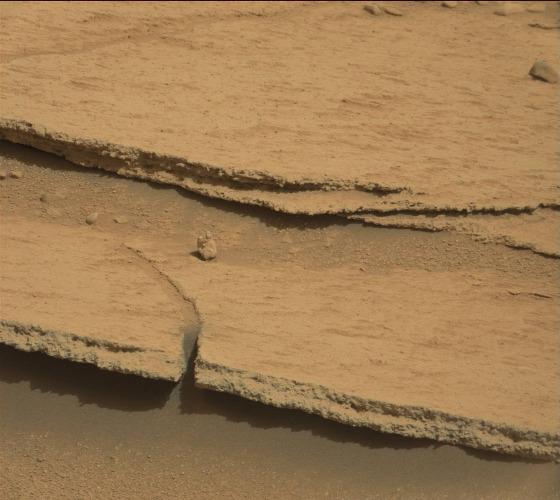
Terrain classes present: Bedrock, Gravel / Sand / Soil, Rock, Shadow